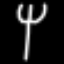
Label: fork